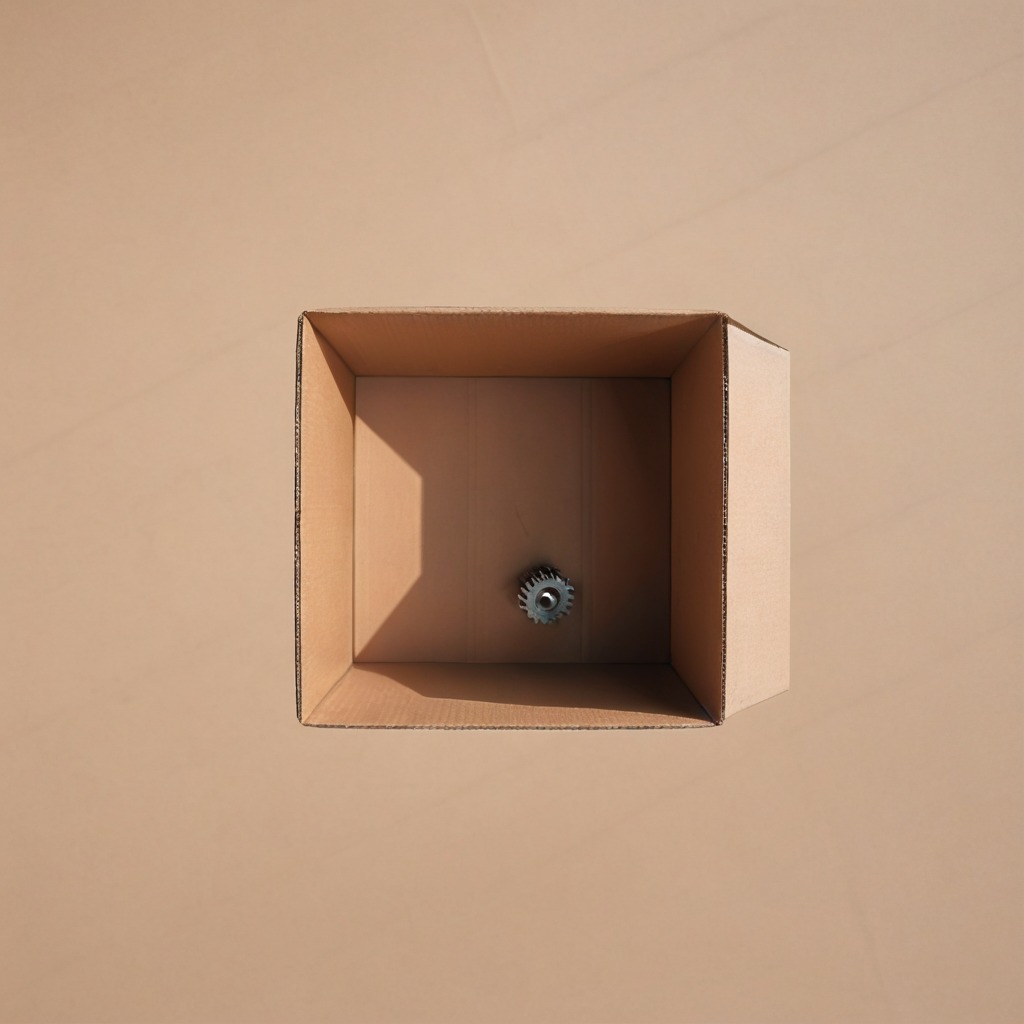
A steel gear with teeth is lying on a cardboard box surface in an outdoor workshop during daytime bright natural light soft shadows slightly creased but